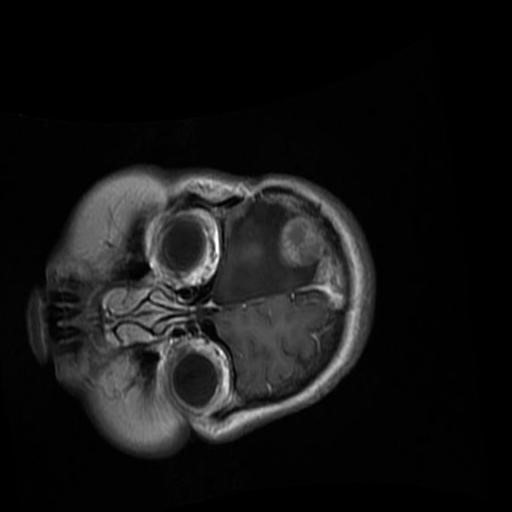
Label: brain_glioma